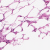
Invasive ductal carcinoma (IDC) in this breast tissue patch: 0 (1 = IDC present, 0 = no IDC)